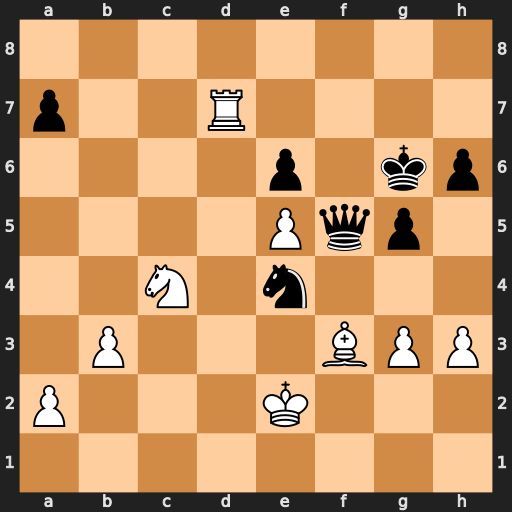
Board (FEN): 8/p2R4/4p1kp/4Pqp1/2N1n3/1P3BPP/P3K3/8
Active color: w
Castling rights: -
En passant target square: -
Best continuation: Bh5+ Kxh5 g4+ Kg6 gxf5+